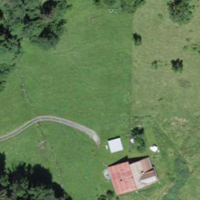
EUNIS habitat code: 24
Species observed at this site:
Fraxinus excelsior